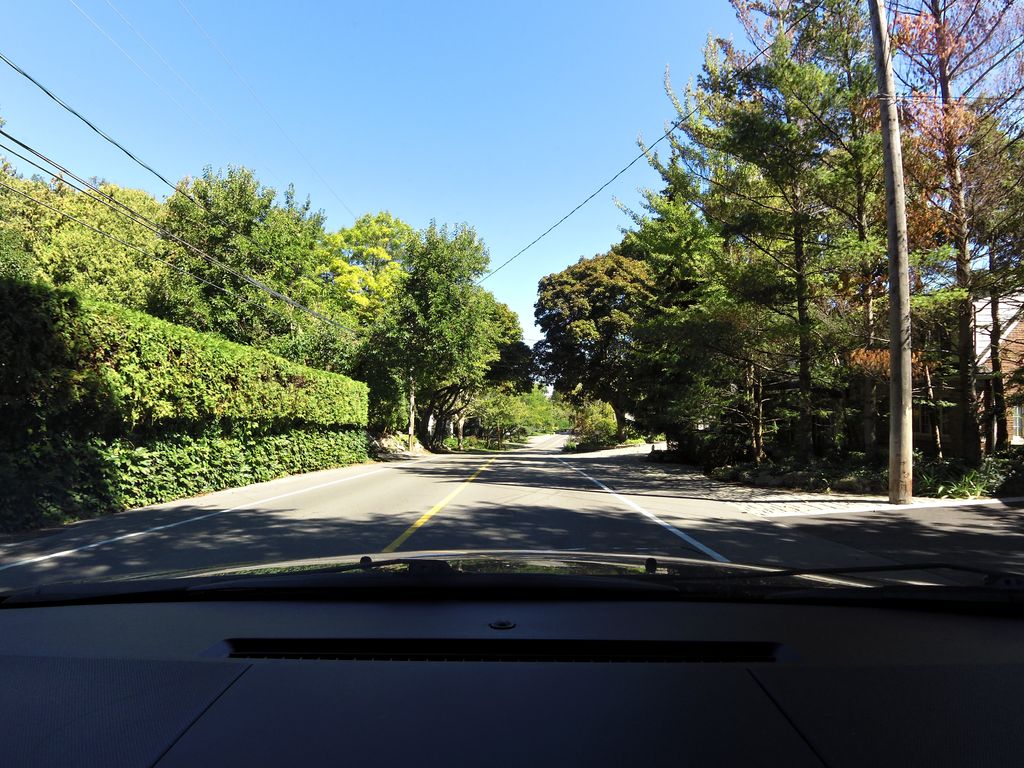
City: hamilton